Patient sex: F
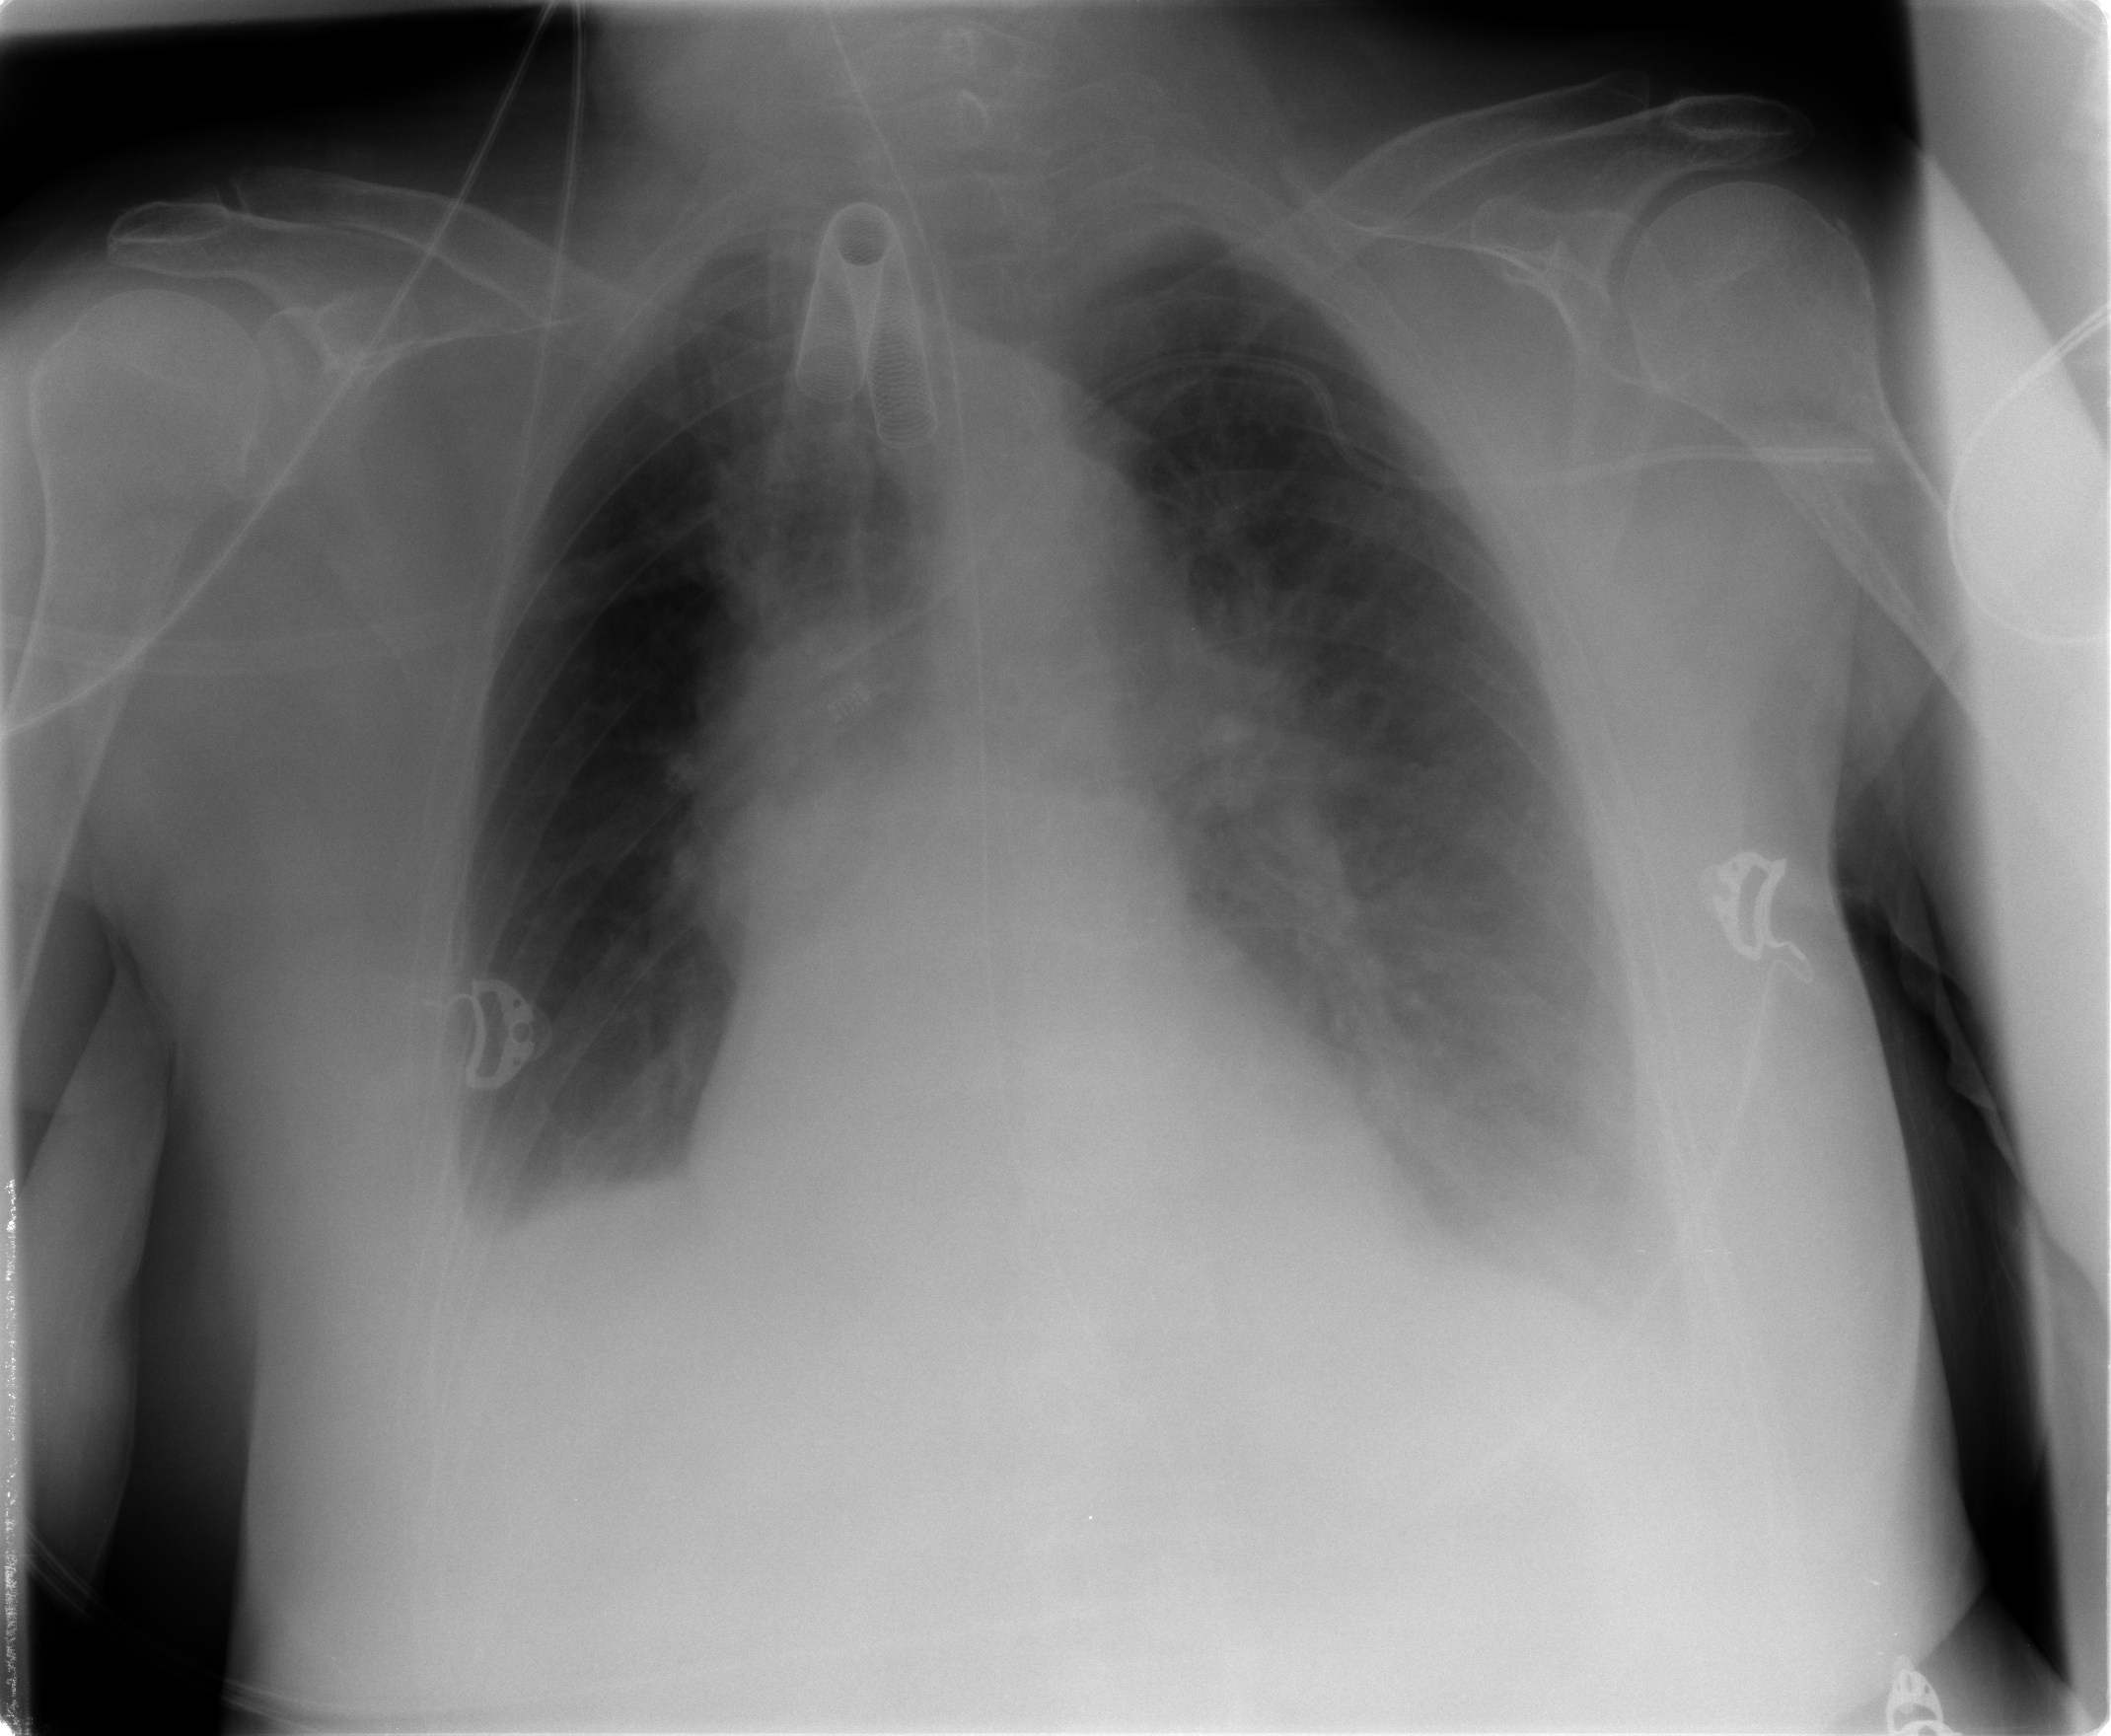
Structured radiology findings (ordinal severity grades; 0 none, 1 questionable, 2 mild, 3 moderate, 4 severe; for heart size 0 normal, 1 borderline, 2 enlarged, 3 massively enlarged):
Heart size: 0
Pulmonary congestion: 2
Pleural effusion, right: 2
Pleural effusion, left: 3
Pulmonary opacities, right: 0
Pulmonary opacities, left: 0
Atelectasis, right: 2
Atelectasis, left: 2